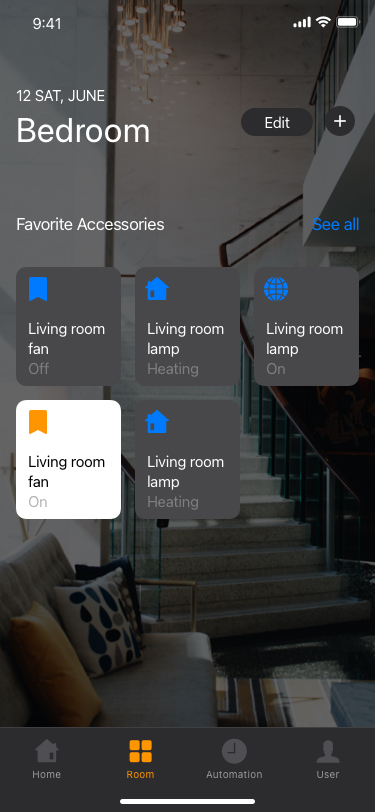
Text in this UI design:
Off
Living room fan
Heating
Living room lamp
On
Living room lamp
On
Living room fan
Heating
Living room lamp